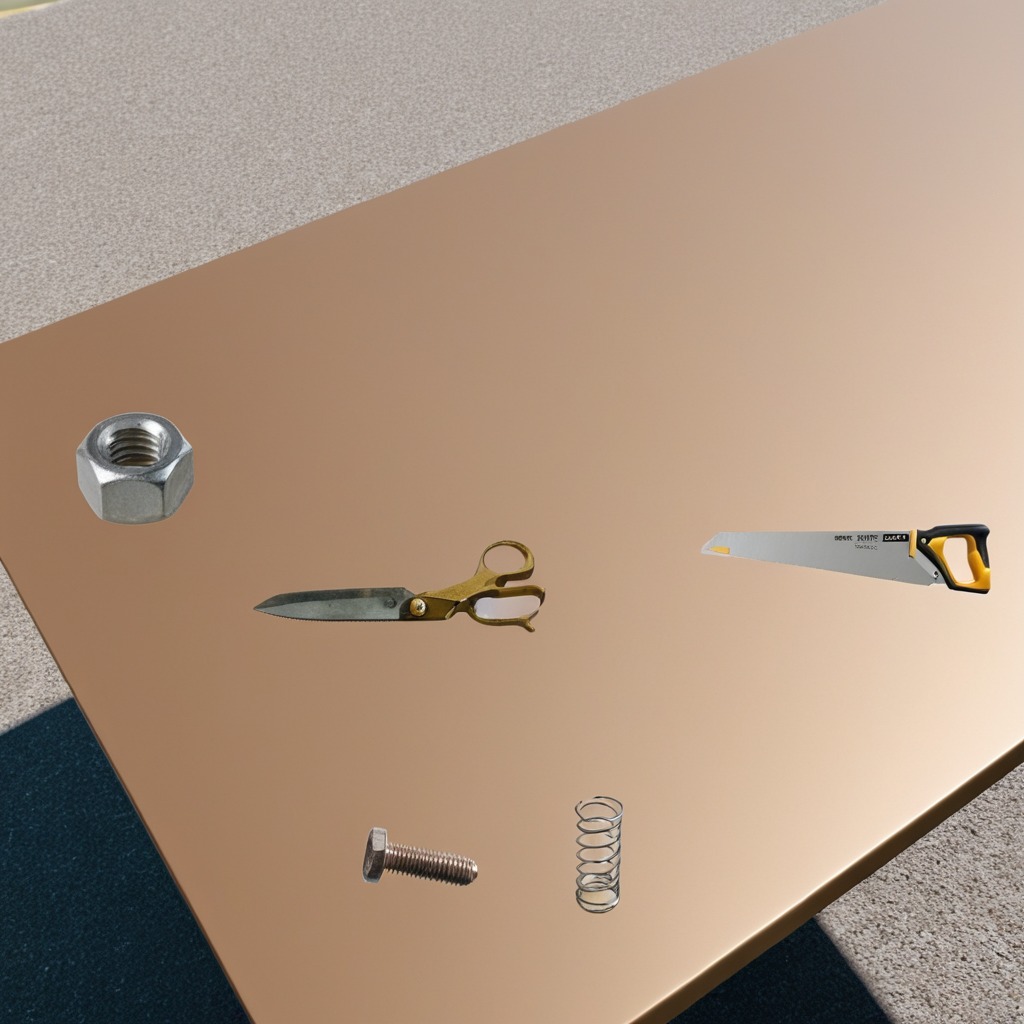
A metal machine screw, a coiled metal spring, a handheld metal saw, a metal nut, and a pair of scissors are lying on the table.